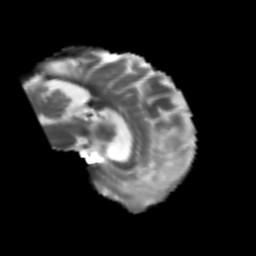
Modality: T2w
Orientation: sagittal
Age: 45
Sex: male
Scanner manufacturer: siemens
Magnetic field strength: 3 T
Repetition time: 4.999 s
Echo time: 0.07946 s